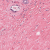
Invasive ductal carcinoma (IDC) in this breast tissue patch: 0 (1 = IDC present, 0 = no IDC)